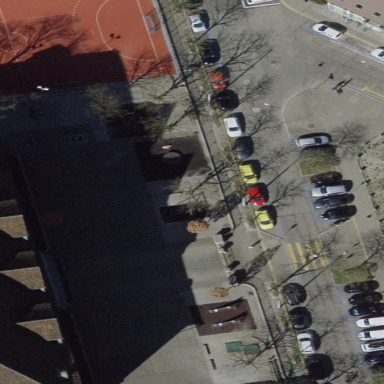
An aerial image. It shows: Parking lane.